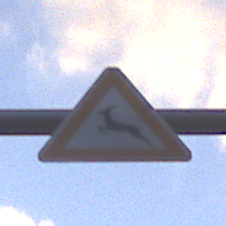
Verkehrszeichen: WildwechselRechts
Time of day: SunriseSunset
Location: Outdoor (Nature)
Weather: PartlyCloudy
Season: NotSpecified
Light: Natural